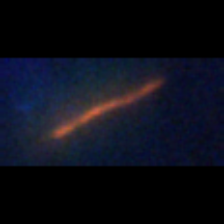
Taxon: Psuedo-nitzschia
Group: Diatoms